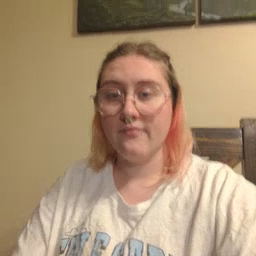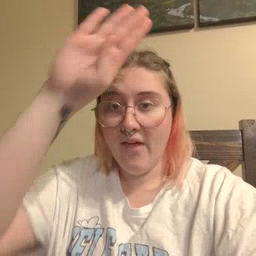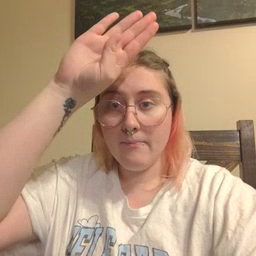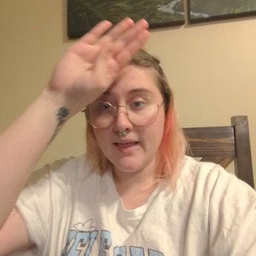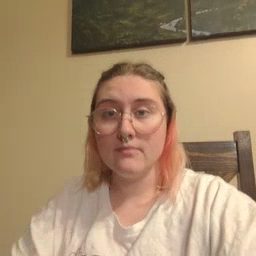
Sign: fireman